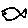
Label: fish